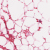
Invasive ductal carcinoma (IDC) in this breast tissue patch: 0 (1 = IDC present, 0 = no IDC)